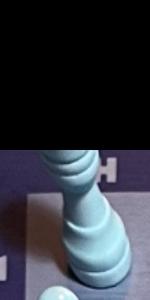
Label: Rook_White